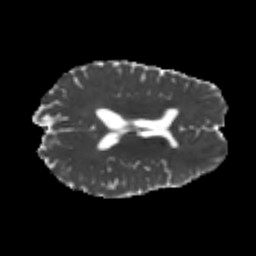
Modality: MD
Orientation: axial
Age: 23
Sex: female
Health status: healthy
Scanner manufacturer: philips
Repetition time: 7.477 s
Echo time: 0.08753 s